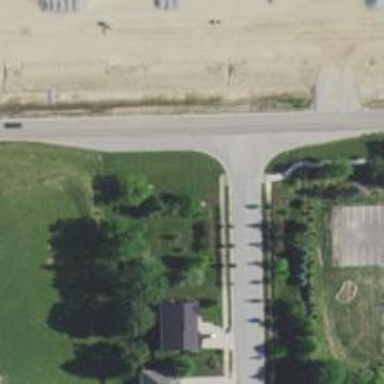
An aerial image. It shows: Road with stop sign.